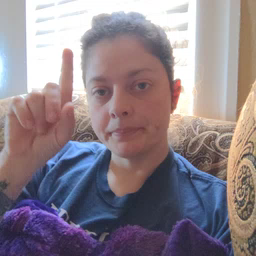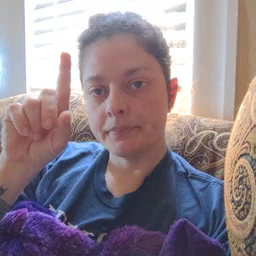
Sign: think